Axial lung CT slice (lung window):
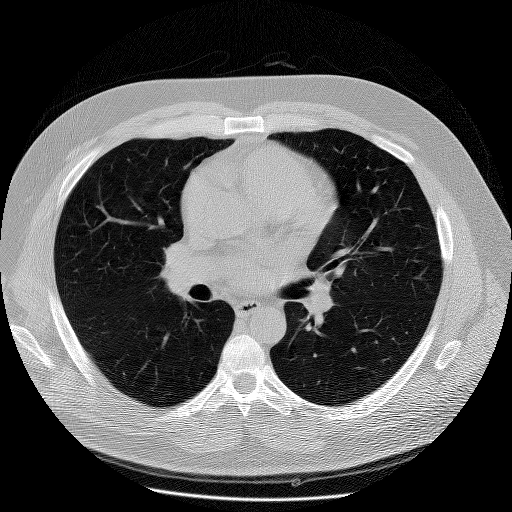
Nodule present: no